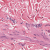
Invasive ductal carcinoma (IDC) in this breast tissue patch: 0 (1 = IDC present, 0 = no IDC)